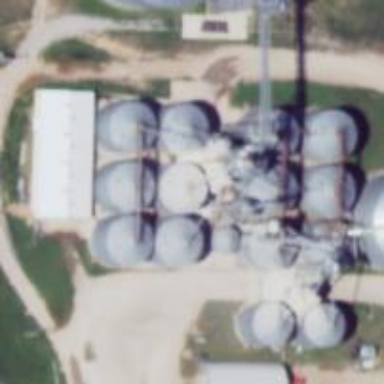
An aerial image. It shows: Silo.